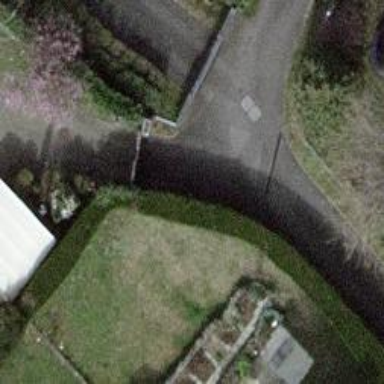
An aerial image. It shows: Gate.